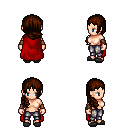
a pixel art fantasy rpg character, female body template, human, light skin, red cape, metal pants, brown right-swept hairstyle, cloth bracers, gray slippers, four views (front, back, left, right), 2x2 character sprite sheet, small pixel art, hard edges, no anti-aliasing